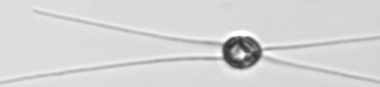
Label: Chaetoceros_danicus